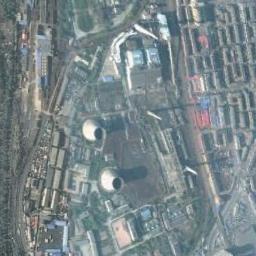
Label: thermal_power_station